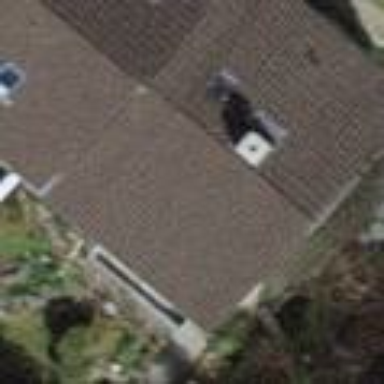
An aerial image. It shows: Building with tile roof.